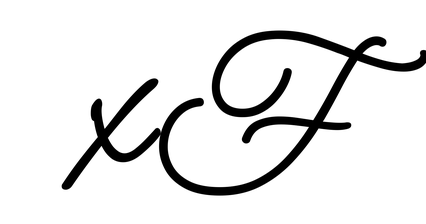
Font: MeowScript-Regular